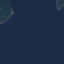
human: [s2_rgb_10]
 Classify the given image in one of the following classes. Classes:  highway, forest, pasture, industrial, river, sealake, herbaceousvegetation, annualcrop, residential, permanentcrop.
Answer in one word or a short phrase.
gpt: SeaLake